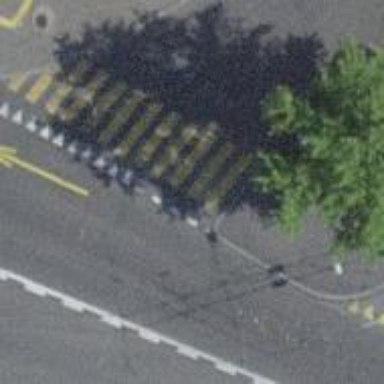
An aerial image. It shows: Uncontrolled zebra crossing with zebra markings.